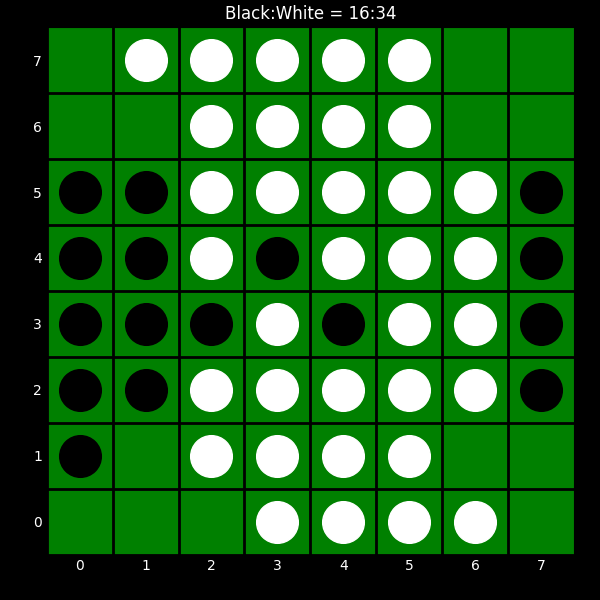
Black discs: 16
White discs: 34